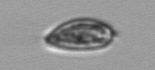
Label: Prorocentrum_triestinum